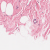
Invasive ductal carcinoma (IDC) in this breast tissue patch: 0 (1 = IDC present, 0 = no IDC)